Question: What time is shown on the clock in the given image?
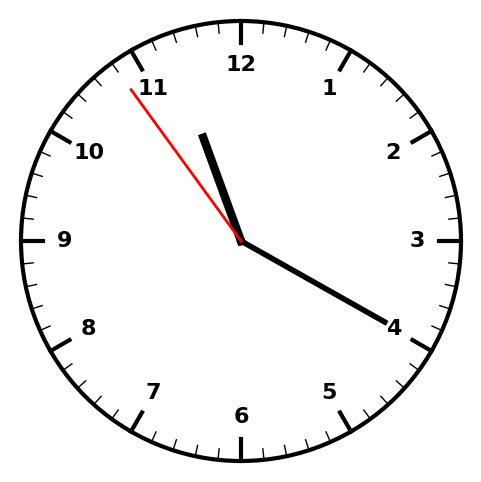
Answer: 11:19:54